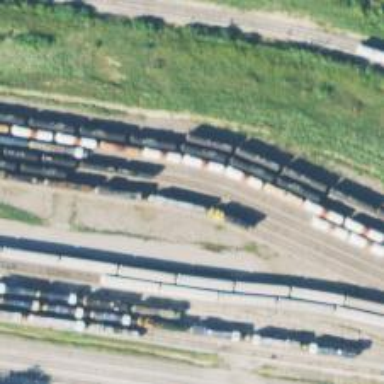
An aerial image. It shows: Railway yard.